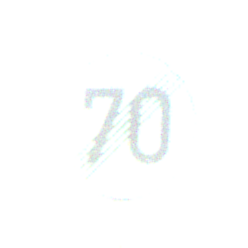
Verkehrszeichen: EndeGeschwindigkeit70
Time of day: MorningAfternoon
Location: Outdoor (Nature)
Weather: PartlyCloudy
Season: NotSpecified
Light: Natural